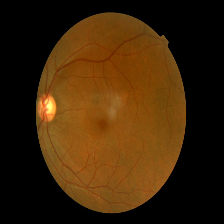
Diabetic retinopathy grade: Mild